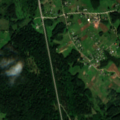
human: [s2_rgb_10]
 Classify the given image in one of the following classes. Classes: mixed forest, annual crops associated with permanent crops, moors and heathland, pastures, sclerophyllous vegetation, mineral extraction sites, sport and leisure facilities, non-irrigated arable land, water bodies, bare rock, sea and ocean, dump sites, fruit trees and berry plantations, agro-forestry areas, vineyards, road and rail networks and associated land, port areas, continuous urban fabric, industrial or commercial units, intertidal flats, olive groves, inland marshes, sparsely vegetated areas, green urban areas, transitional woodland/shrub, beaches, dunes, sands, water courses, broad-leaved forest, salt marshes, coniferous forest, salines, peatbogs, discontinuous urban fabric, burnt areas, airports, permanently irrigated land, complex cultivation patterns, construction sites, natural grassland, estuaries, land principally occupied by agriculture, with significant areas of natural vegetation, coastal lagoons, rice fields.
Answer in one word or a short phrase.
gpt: complex cultivation patterns, land principally occupied by agriculture, with significant areas of natural vegetation, mixed forest